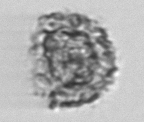
Label: unknown2